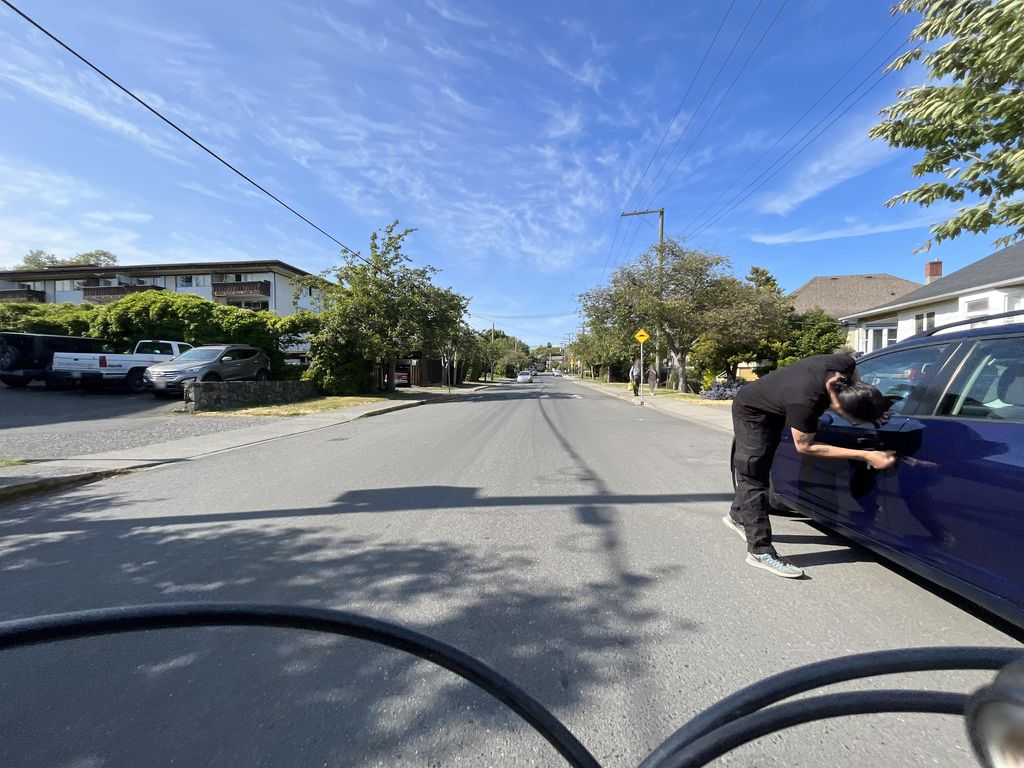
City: victoria